Question: I want to work with uploading pdf files. I found out the mime type to be used for pdf files is
'''
application/pdf
'''
but the phpmyadmin I am using currently displays only following MIME types
'''
Applicatiion/Octstream
Image/JPEG
Image/PNG
Text/Plain
'''
How do I upload pdf and other file types in the database?
Is mime type required for all?
what is the standard procedure to update or add MIME types??

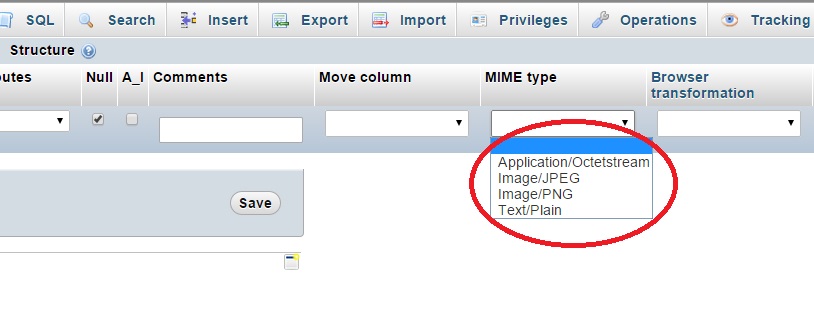
Answer: To upload a .pdf file inside a column via phpMyAdmin, you don't need to have a MIME type set for this column. You just need to define the column as a LONGBLOB for example, and in the Insert panel, you'll be able to upload into it.
The MIME type has to be defined if you want to display this PDF while browsing the table. This is documented in <URL> but you have to code a transformation for it.